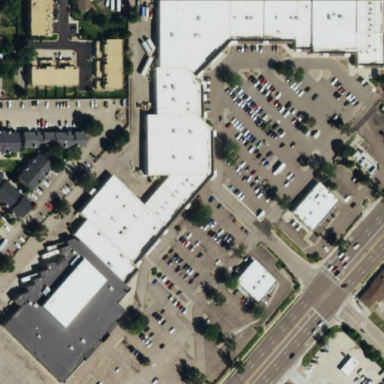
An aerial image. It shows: Retail building.